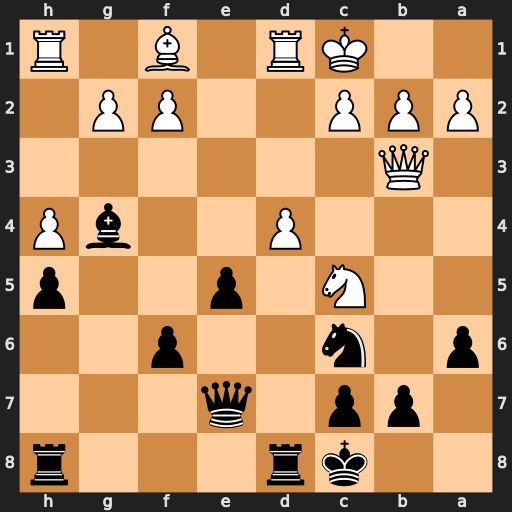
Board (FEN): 2kr3r/1pp1q3/p1n2p2/2N1p2p/3P2bP/1Q6/PPP2PP1/2KR1B1R
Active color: b
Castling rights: -
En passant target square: -
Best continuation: Qxc5